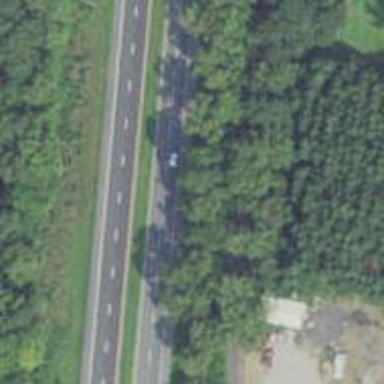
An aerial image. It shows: This image shows trunk highway that functions as expressway.